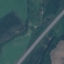
Land use / land cover class: Highway